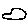
Label: car